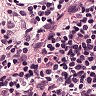
Metastatic tissue present: no